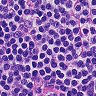
Metastatic tissue present: no